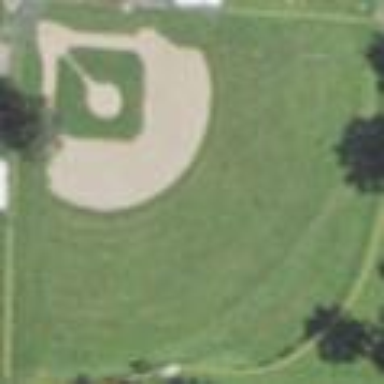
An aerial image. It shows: Baseball pitch for leisure land.